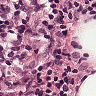
Metastatic tissue present: no